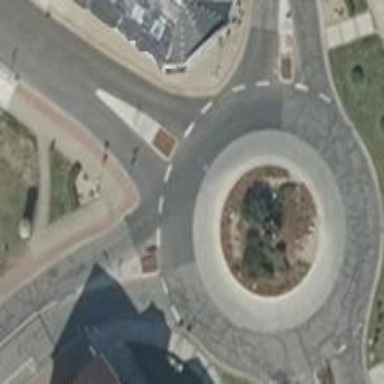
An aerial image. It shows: Tertiary road with asphalt surface leading to roundabout.